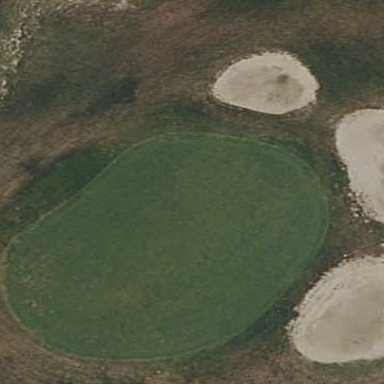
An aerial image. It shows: Golf green.